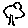
Label: tree